Field crop: tomato
Growth stage: 1
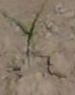
Species: cyperus